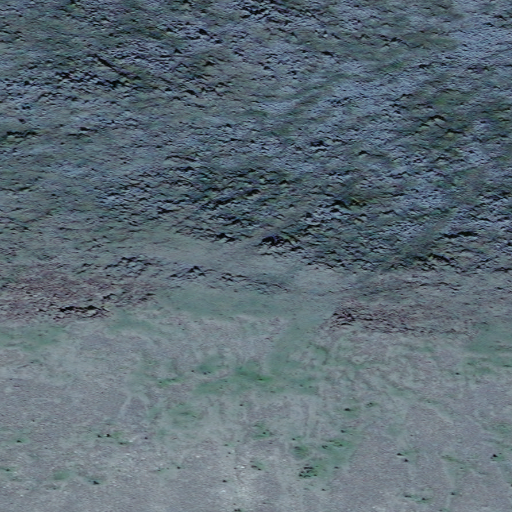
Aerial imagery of ridge(s) in Alaska named Carden Hills containing only unknown